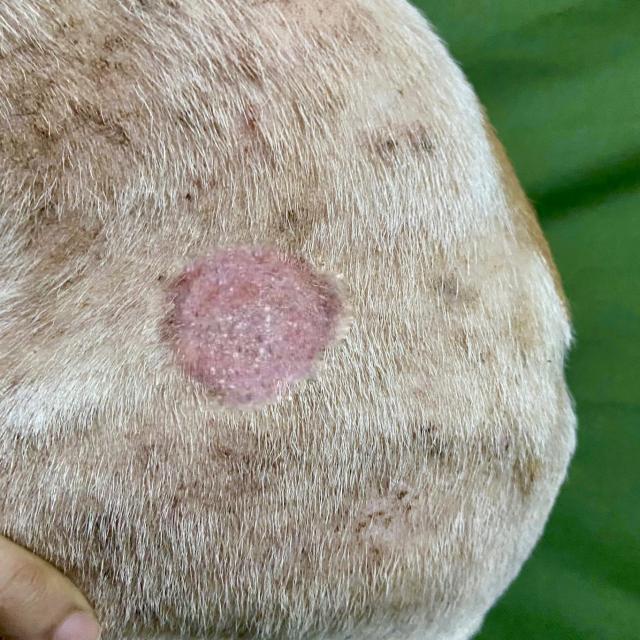
Canine ringworm (Dermatophytosis) — fungal infection caused by Microsporum or Trichophyton. Presents with circular alopecia, scaling, crusting, and broken hairs.